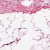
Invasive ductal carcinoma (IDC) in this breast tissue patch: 0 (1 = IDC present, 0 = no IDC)